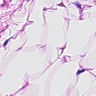
Metastatic tissue present: no